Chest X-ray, AP view. Patient: 30 years old, sex F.
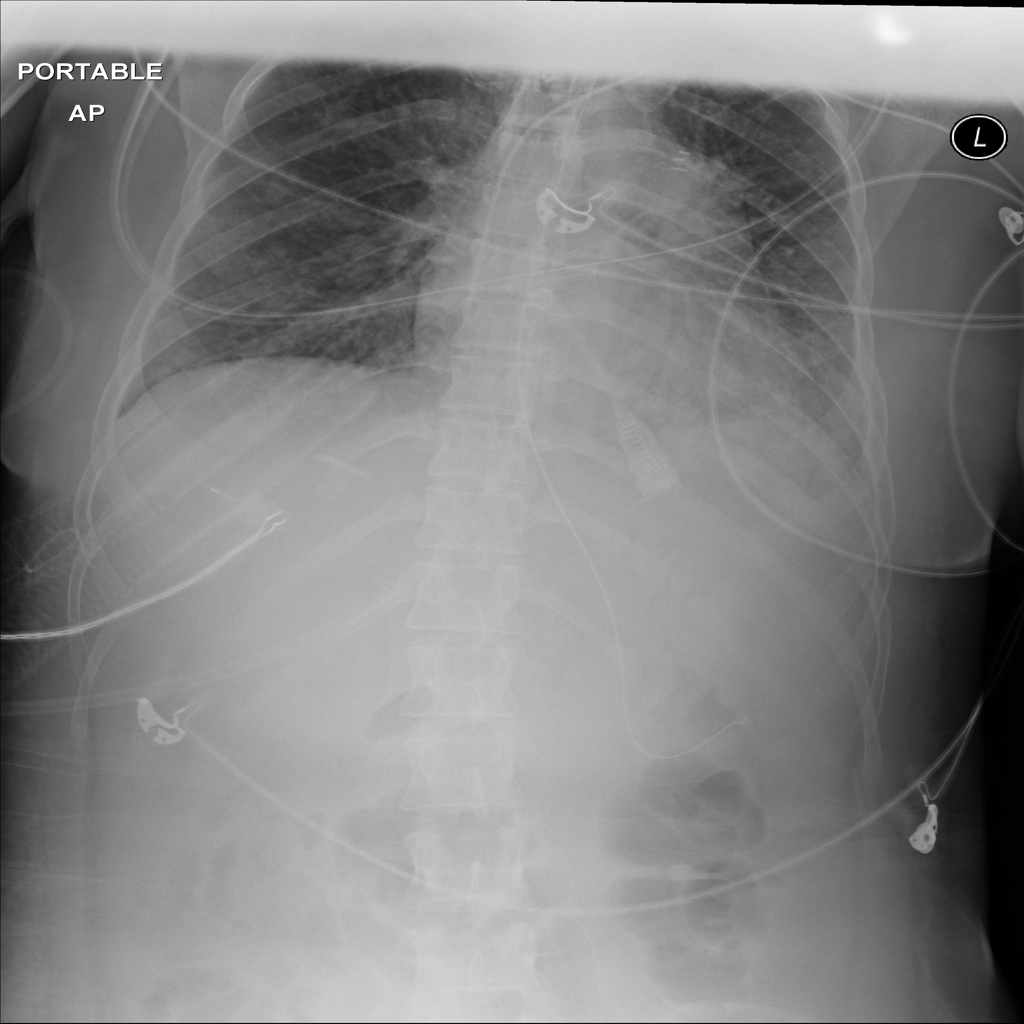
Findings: No Finding